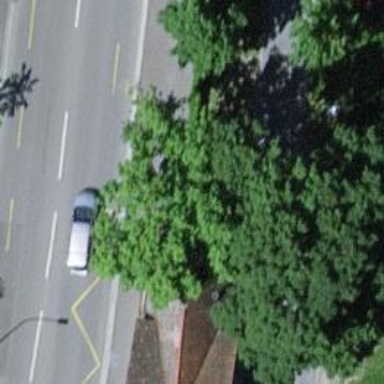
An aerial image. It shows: Bus stop with platform for public transport.